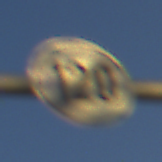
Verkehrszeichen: EndeGeschwindigkeit120
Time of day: SunriseSunset
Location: Outdoor (Nature)
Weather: Clear
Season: NotSpecified
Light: Natural